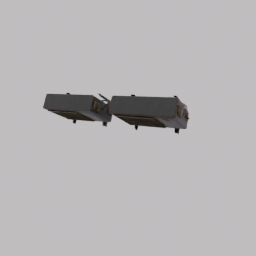
Label: appliances